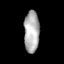
Tissue: skin
Cell type: Epithelial cells
Senescence score: 0.831
Nuclear area (px): 623
Mean DAPI intensity: 174.978